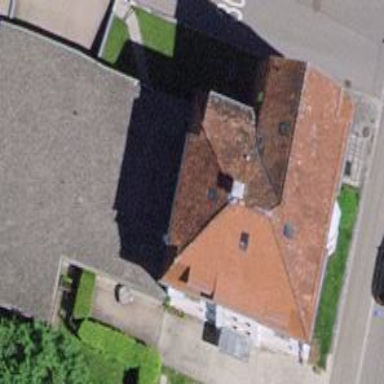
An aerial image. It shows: Part of building.